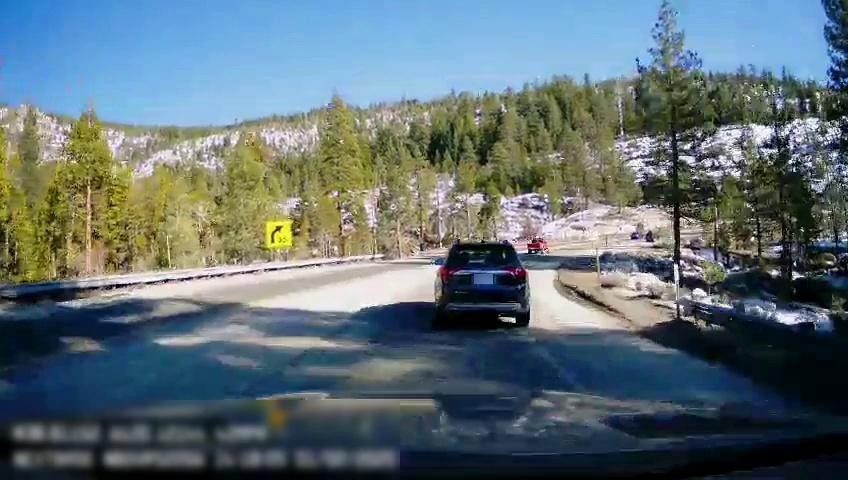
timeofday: Day
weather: Sunny
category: Drivable Space
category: Vehicles | SUV
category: Vehicles | Truck
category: Vehicles | Car
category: Lanes | Current Lane
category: Traffic | Signs